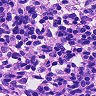
Metastatic tissue present: no